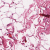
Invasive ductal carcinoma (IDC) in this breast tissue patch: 0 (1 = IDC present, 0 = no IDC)